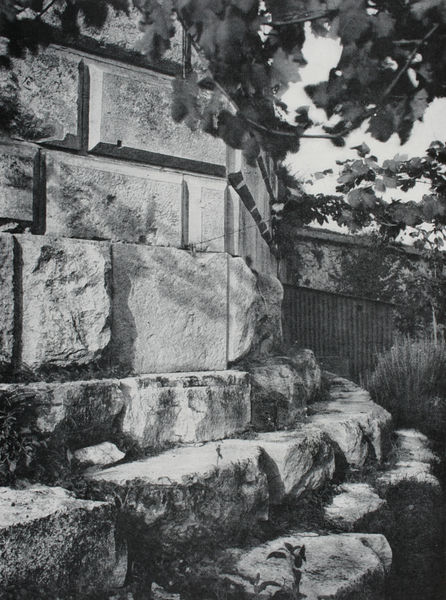
Titel: Linker Turm, die drei gerundeten Fundamentstufen
Künstler: Liphantes
Standort: Capua
Institution: Brückentoranlage
Schlagwörter: baum, blätter, dunkel, felsen, himmel, laub, schatten, weiß, stadt, äste, ausschnitt, grau, hell, licht, schwarz, zeichnung, gebäude, gras, haus, wiese, zaun, wand, architektur, sockel, stein, steine, bild, spiegel, ast, gräser, natur, strauch, zweige, busch, sonne, sträucher, blatt, pflanzen, garten, ecke, düster, moderne, fels, mauer, tag, backstein, treppe, treppen, detail, stufe, stufen, glatt, grass, bauer, foto, fotografie, fugen, reste, ruine, antike, burg, zweig, denkmal, mauerwerk, schwarz weiss, bedrohlich, ruinen, laubbaum, rom, ranke, photo, fragment, gemäuer, rustika, bewachsen, quader, sandstein, mauern, antik, karg, griechenland, ahorn, weinblätter, kraut, block, fotographie, rillen, fot, verfallen, rustizierung, friedlich, fundament, bossenquader, steinquader, trppe, rundturm, bruchsteine, alst, spalt, rosmarin, brückenturm, fofo, ungleichmäßig, behauen, capua, architrktur, zam, geschiffen, geglättert, 4baum, bossenmauerwerk